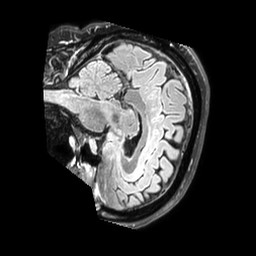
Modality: FLAIR
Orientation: sagittal
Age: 47
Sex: female
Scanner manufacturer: philips
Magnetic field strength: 3 T
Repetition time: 4.8 s
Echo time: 0.34 s